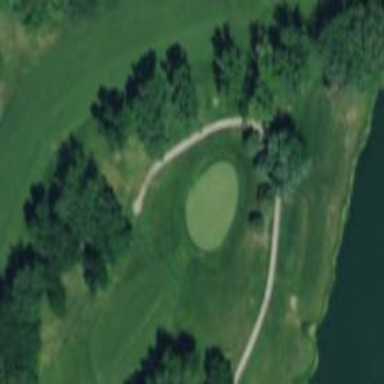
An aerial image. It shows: Golf fairway surrounded by grass.